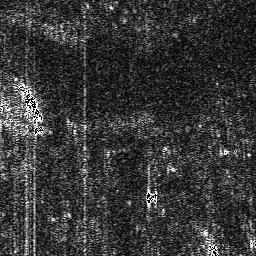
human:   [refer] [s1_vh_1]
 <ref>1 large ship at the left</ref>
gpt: <box>[[2, 29, 18, 53, 0]]</box>